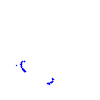
Particle: proton